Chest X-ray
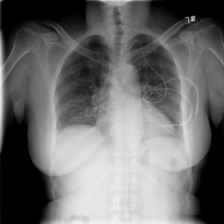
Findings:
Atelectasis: negative
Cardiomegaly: negative
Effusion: negative
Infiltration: negative
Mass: negative
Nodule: negative
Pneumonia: negative
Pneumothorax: negative
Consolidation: negative
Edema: negative
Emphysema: negative
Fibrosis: negative
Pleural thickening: negative
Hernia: negative